Field crop: maize
Growth stage: 2
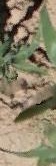
Species: maize